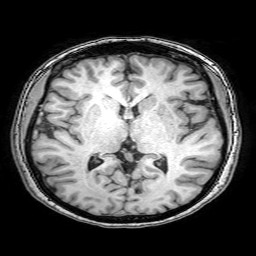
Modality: T1w
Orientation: coronal
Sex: female
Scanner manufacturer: philips
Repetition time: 0.008318 s
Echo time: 0.00382 s